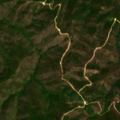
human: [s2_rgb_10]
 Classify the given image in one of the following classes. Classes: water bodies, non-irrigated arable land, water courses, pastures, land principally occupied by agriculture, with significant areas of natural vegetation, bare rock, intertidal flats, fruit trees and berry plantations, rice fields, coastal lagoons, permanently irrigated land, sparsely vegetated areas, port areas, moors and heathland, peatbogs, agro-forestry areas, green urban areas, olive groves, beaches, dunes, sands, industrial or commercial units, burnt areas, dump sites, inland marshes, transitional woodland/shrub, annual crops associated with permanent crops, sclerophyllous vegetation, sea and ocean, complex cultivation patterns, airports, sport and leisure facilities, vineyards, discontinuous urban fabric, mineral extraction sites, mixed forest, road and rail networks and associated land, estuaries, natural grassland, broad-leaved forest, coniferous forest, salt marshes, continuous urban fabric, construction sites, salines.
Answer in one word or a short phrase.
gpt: transitional woodland/shrub